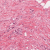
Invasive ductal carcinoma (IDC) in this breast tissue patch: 1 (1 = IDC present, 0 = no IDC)